Question: How do you do this in Visual Studio 2010?
It's like a class but collapsible. Anyone have an idea?
Thanks!

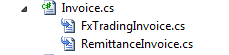
Answer: There are a couple of extensions in the Visual Studio gallery which state they offer this functionality, e.g:
- <URL>
It sounds like NestIn is what you're after, VSCommands lists that it has more features (I have never used it so not in a good position to comment either way)